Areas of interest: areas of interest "Home Appliance and Electronics Store"
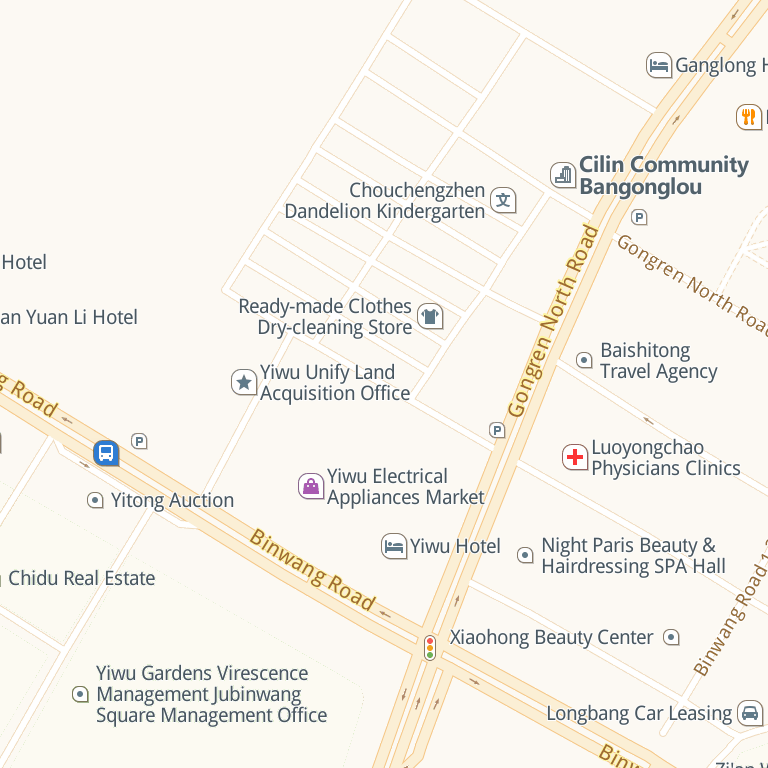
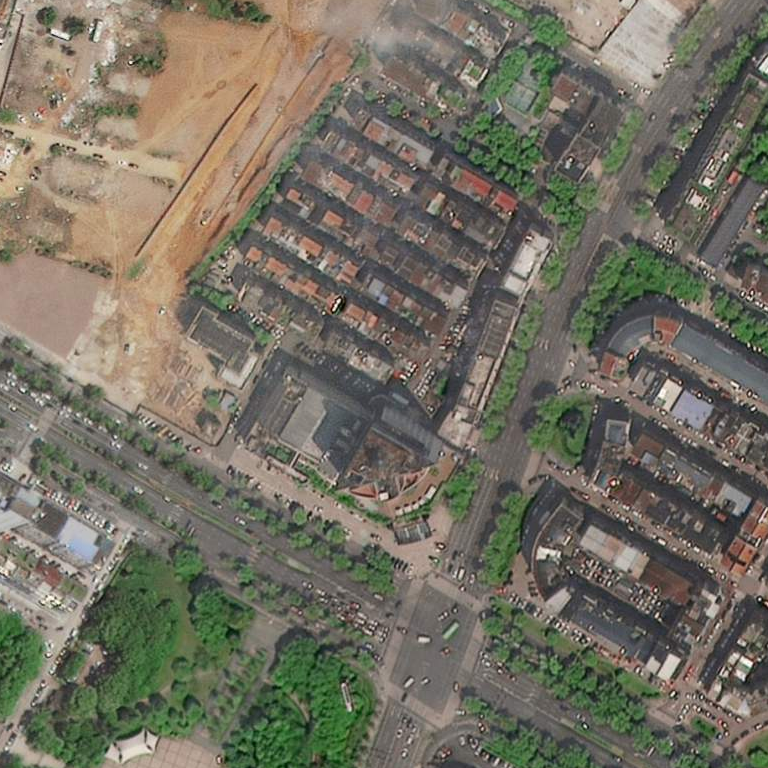